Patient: sex M, age 48
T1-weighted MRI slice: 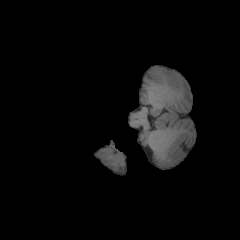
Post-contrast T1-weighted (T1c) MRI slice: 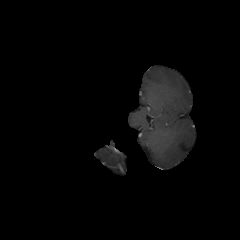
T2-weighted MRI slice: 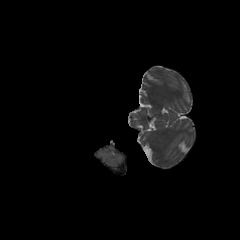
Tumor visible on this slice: no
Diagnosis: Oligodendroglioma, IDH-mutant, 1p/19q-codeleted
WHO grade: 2